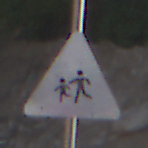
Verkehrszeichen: KinderRechts
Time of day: MorningAfternoon
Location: Outdoor (Suburban)
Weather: PartlyCloudy
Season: NotSpecified
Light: Natural